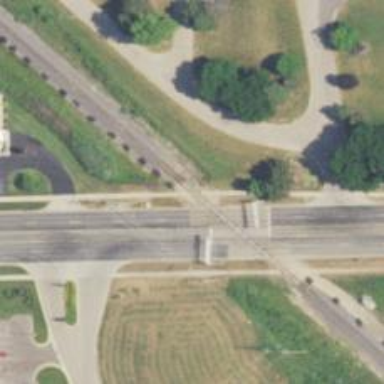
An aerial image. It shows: Railway crossing.